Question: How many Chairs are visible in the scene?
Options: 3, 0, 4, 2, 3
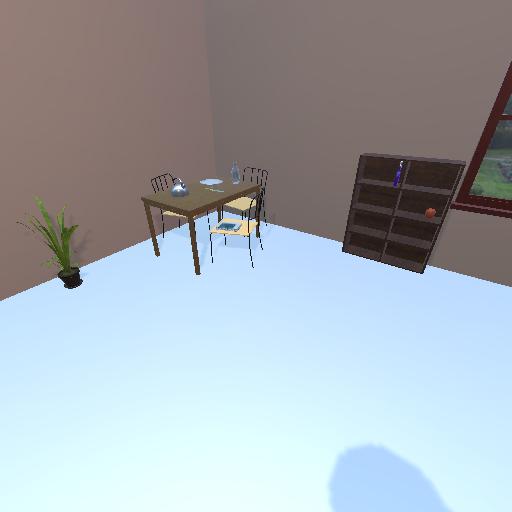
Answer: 3